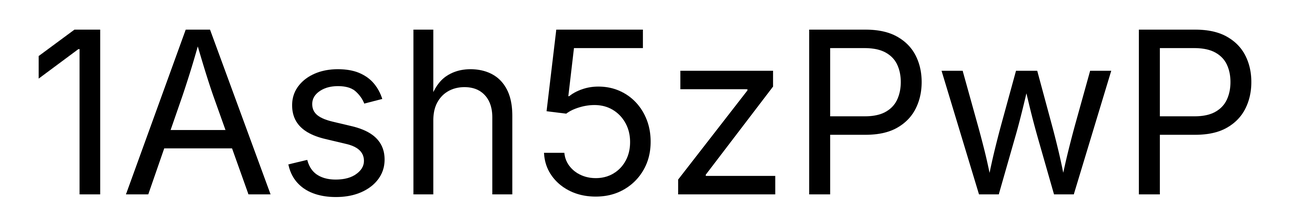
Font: Inter_Regular